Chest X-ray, AP view. Patient: 55 years old, sex M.
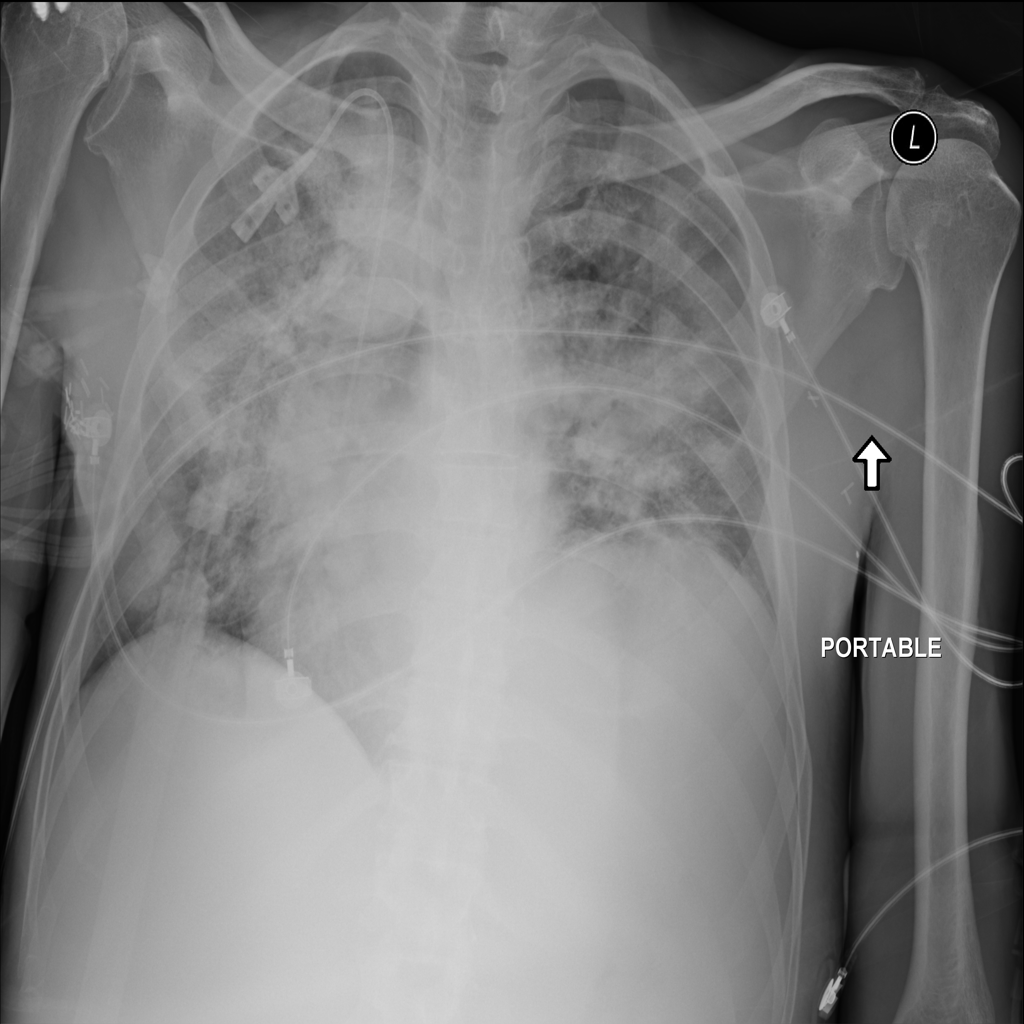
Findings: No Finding